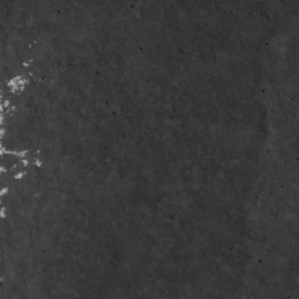
Label: non_frost